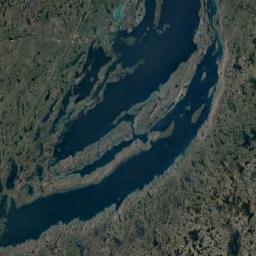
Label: wetland